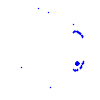
Particle: kaon